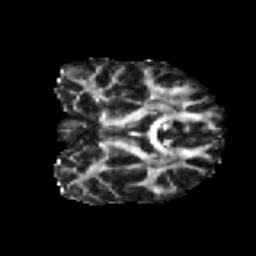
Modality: FA
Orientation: coronal
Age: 24
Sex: male
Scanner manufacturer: ge
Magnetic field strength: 3 T
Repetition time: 7.8 s
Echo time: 0.0608 s